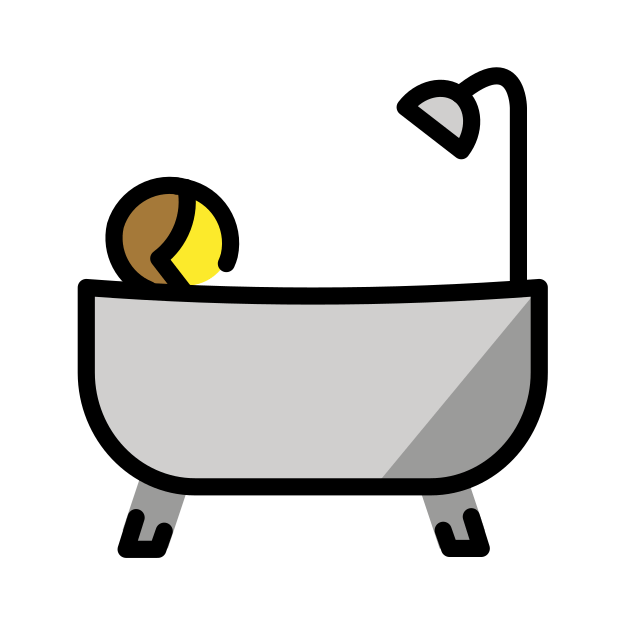
Emoji: 🛀
Name: bath
Unicode: 0x1f6c0